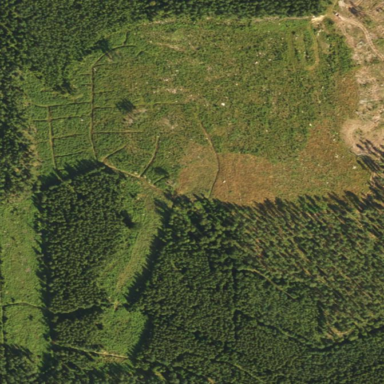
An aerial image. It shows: Clearcut area with scrub vegetation.